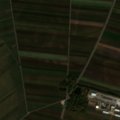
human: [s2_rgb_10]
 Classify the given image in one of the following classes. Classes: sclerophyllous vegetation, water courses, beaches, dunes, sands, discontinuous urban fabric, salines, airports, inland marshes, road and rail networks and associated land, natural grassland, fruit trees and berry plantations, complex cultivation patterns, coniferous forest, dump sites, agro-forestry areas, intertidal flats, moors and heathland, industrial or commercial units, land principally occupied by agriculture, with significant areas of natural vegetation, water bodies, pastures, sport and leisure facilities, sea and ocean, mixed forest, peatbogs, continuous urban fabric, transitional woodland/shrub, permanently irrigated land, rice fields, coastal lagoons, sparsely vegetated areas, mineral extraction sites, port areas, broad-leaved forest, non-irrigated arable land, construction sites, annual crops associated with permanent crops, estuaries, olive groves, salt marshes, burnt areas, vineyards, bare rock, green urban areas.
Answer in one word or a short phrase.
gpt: non-irrigated arable land, vineyards, complex cultivation patterns